Field crop: maize
Growth stage: 2
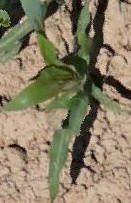
Species: maize